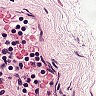
Metastatic tissue present: no